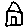
Label: house